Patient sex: M
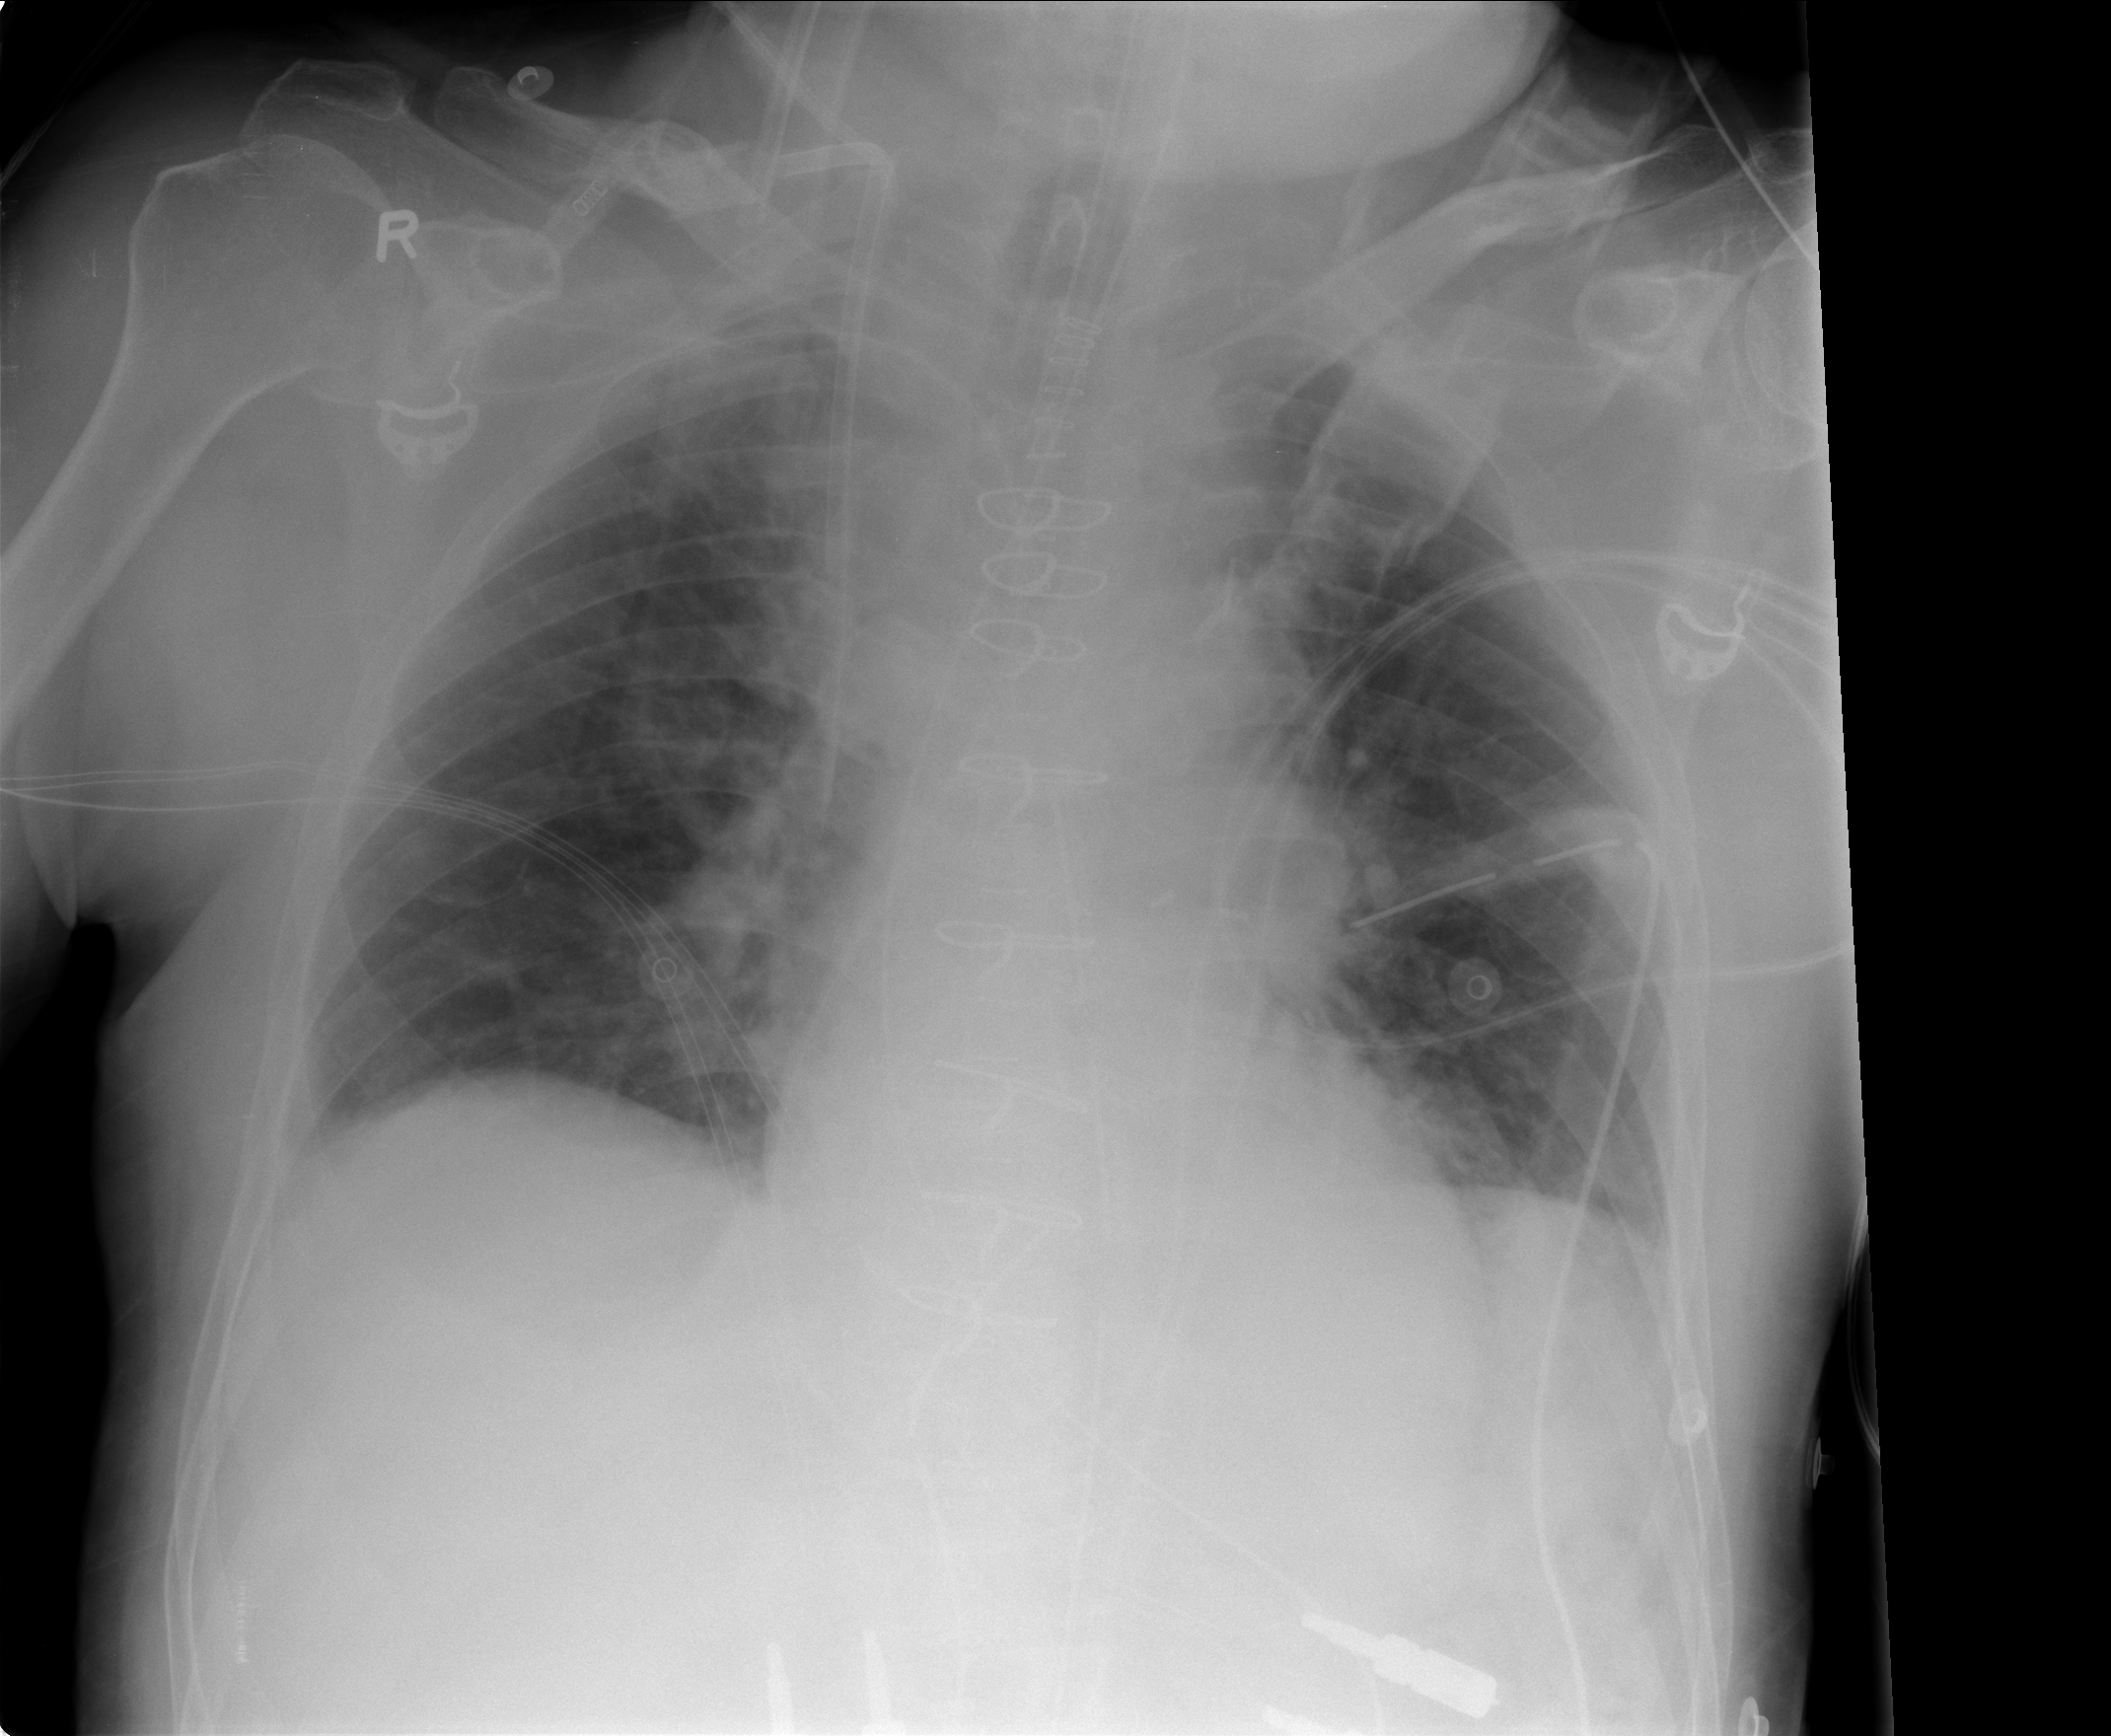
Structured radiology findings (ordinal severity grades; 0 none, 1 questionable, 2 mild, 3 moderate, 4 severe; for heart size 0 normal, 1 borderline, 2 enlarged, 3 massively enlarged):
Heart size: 0
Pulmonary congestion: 2
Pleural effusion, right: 1
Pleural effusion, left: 0
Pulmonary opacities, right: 0
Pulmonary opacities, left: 0
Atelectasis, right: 0
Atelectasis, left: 0